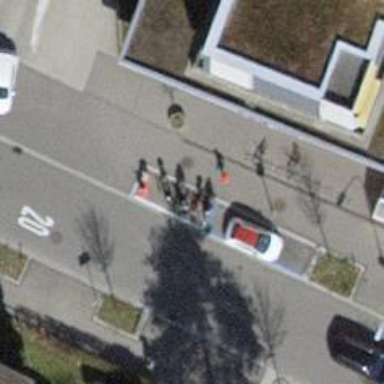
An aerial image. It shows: Bicycle parking area with wall loops.